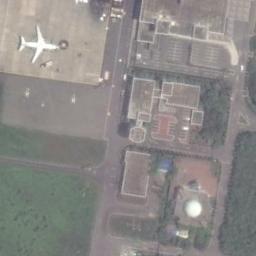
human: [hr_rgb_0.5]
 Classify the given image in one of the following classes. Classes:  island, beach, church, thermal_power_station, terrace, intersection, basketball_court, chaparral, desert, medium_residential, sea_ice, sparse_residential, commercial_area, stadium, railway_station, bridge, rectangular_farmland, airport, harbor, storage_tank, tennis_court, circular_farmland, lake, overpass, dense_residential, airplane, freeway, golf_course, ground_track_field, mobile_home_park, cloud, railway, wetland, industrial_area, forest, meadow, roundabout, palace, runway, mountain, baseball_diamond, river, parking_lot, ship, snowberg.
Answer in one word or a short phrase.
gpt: airplane